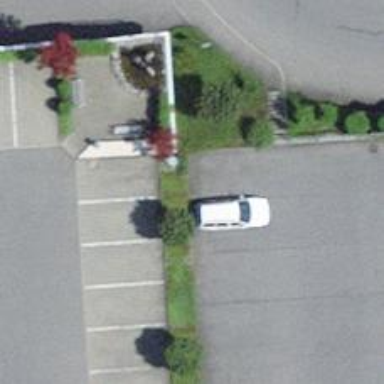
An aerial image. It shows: Set of steps on the road.